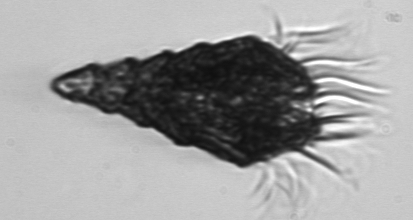
Label: Laboea_strobila